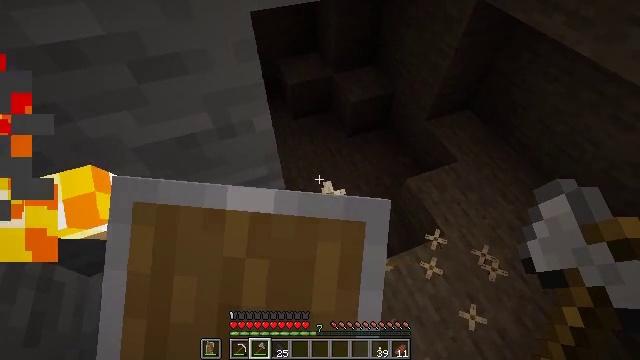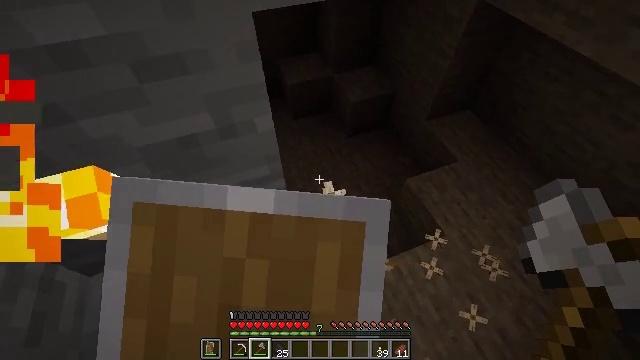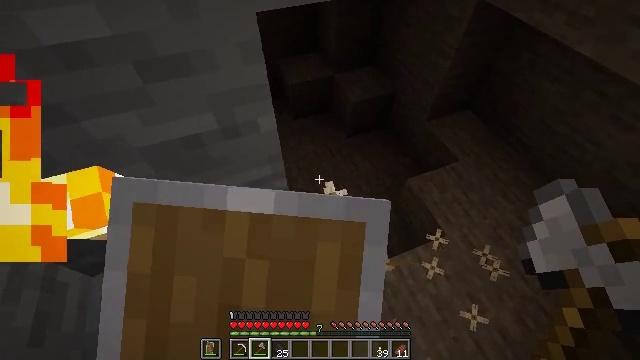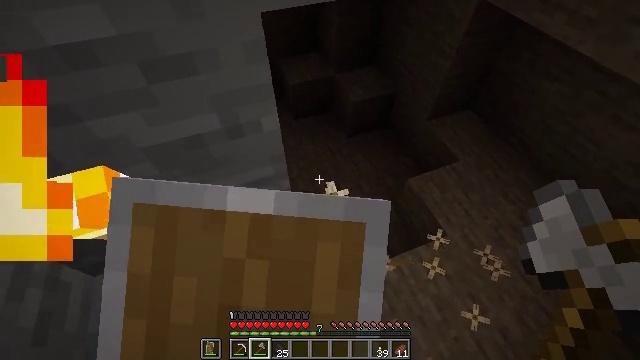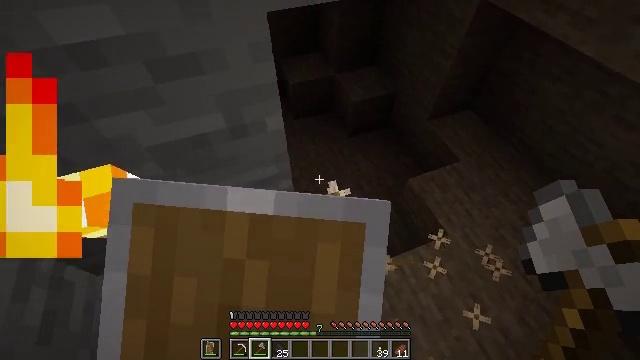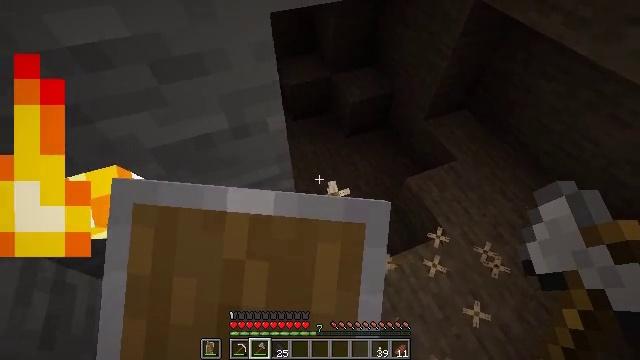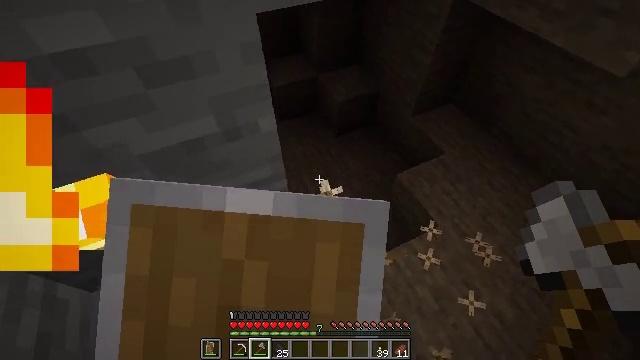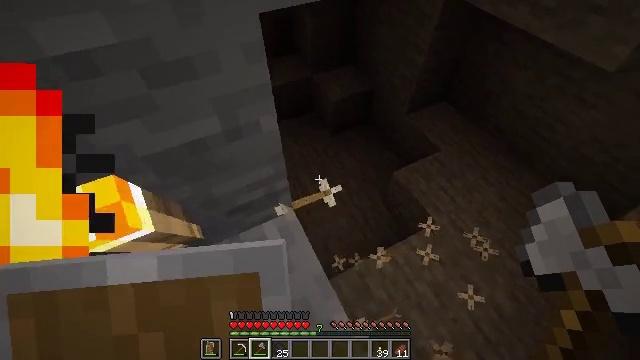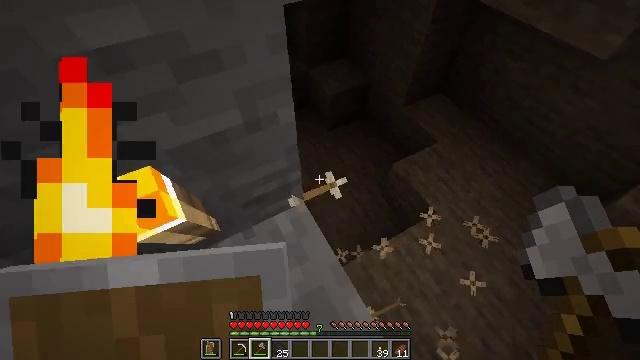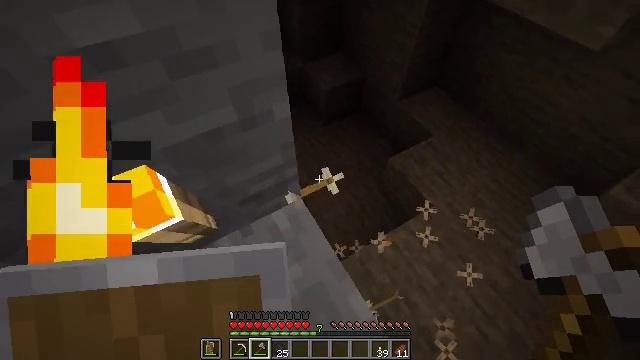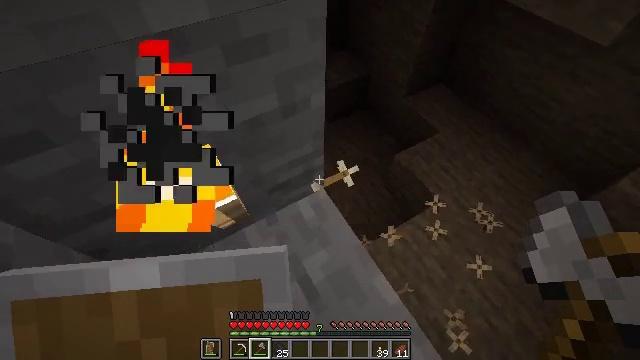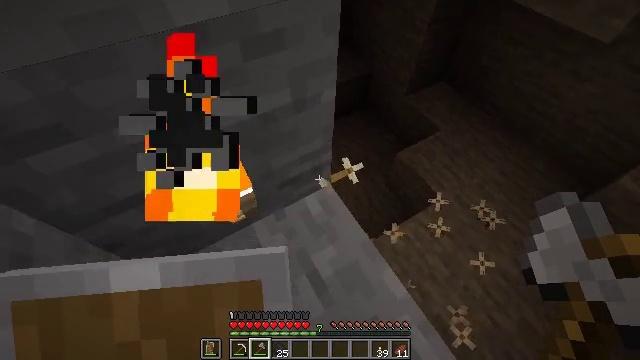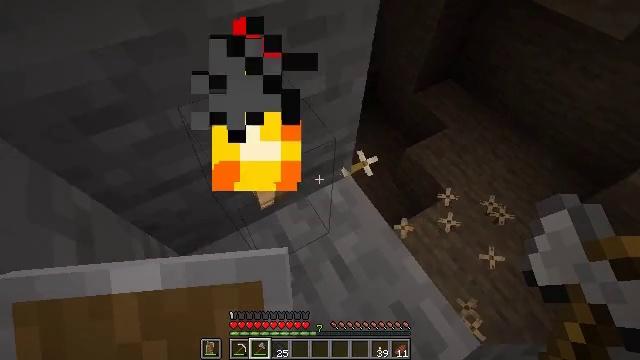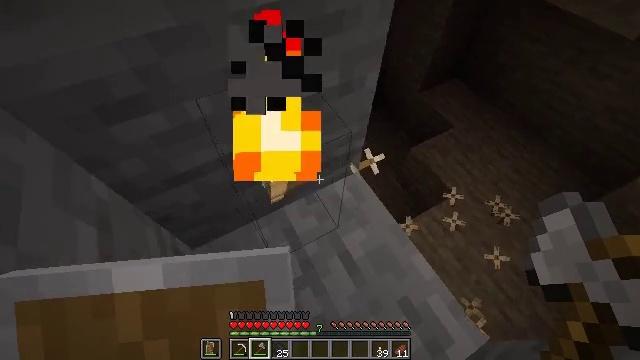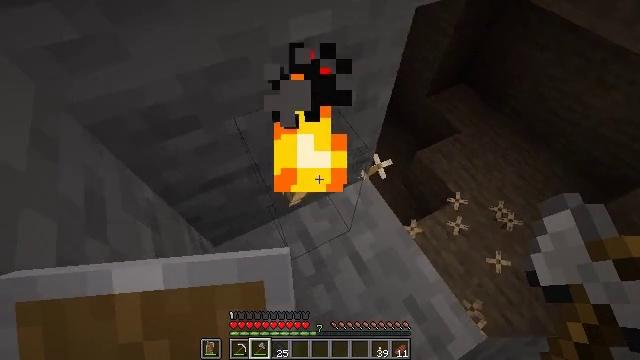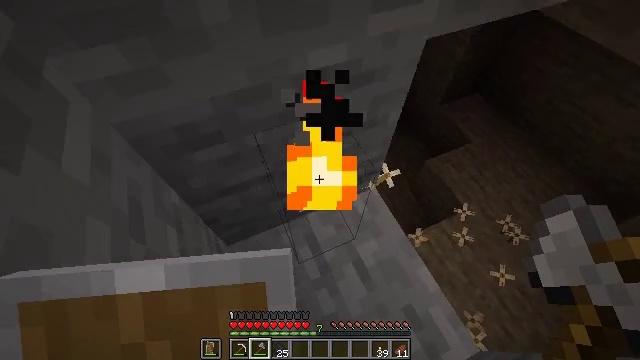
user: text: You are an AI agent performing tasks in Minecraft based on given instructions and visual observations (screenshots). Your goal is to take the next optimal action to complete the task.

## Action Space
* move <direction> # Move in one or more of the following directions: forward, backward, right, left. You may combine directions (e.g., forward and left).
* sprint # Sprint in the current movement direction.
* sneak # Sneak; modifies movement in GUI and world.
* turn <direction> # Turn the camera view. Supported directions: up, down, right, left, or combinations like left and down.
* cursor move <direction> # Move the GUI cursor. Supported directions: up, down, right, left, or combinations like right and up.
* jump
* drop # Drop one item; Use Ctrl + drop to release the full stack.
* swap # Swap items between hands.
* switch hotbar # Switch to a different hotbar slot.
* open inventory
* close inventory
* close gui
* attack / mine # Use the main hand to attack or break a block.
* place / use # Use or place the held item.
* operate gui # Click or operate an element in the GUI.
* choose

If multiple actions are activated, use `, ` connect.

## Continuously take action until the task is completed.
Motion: motion action
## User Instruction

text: Take down the wall torch for reuse.
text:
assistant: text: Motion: move left, sneak, use / place
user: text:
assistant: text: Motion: move left, sneak, use / place
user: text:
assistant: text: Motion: move left, sneak, use / place
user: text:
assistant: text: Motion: move back and move left, sneak, use / place
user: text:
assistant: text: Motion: move back and move left, sneak, turn right, use / place
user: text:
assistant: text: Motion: move back and move left, sneak, turn right, use / place
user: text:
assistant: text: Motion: move back and move left, sneak, turn right
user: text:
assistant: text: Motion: move back and move left, sneak, turn right
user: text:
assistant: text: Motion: move back and move left, sneak, turn right
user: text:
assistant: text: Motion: move back and move left, sneak
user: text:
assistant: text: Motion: move back and move left, sneak
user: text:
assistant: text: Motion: move back and move left, sneak
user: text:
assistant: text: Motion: move back and move left, turn left
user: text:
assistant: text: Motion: move back, turn left
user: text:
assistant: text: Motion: move back, turn left
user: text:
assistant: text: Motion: move back, turn left
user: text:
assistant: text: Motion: no_op
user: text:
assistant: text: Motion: no_op
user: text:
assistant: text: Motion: no_op
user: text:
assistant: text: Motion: no_op
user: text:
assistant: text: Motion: no_op
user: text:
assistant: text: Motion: no_op
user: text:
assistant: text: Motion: no_op
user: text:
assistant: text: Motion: attack / mine
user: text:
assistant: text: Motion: attack / mine
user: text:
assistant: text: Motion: attack / mine
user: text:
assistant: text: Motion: no_op
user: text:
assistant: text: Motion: no_op
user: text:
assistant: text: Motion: no_op